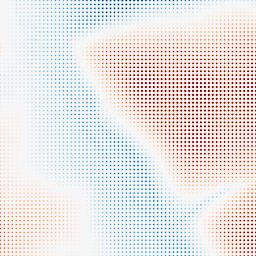
Category: trend_removal
Decomposition family: polynomial_high
Decomposition parameters: degree: 5
Upsampling method: sinc_blackman
Upsampling parameters: scale: 8
kernel_size: 4
Upsampling scale: 8